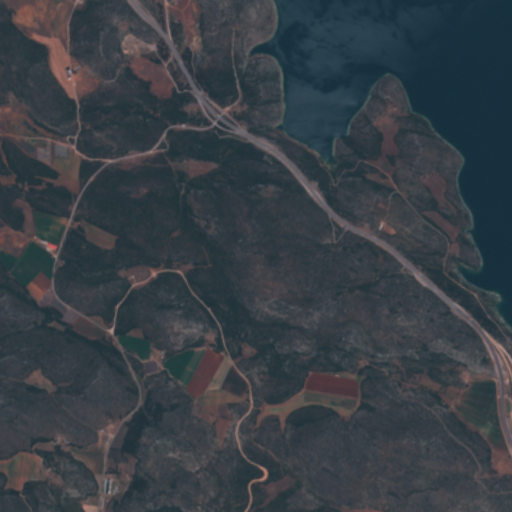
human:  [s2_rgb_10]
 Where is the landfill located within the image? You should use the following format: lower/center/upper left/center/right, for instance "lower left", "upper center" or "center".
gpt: The landfill is located in the upper left of the image.
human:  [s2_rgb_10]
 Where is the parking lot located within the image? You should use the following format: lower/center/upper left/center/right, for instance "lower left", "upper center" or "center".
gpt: The parking lot is located in the center right of the image.
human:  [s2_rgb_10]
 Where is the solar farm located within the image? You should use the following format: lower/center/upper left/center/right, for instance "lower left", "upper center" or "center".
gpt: The solar farm is located in the left of the image.
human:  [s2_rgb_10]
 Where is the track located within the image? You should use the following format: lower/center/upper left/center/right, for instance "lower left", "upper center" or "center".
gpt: There is no track in the image.